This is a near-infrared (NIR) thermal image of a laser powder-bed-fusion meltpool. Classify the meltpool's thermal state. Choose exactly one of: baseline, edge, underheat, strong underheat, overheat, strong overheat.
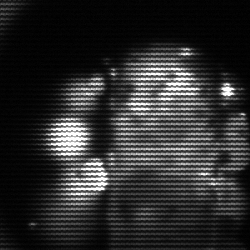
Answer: strong underheat